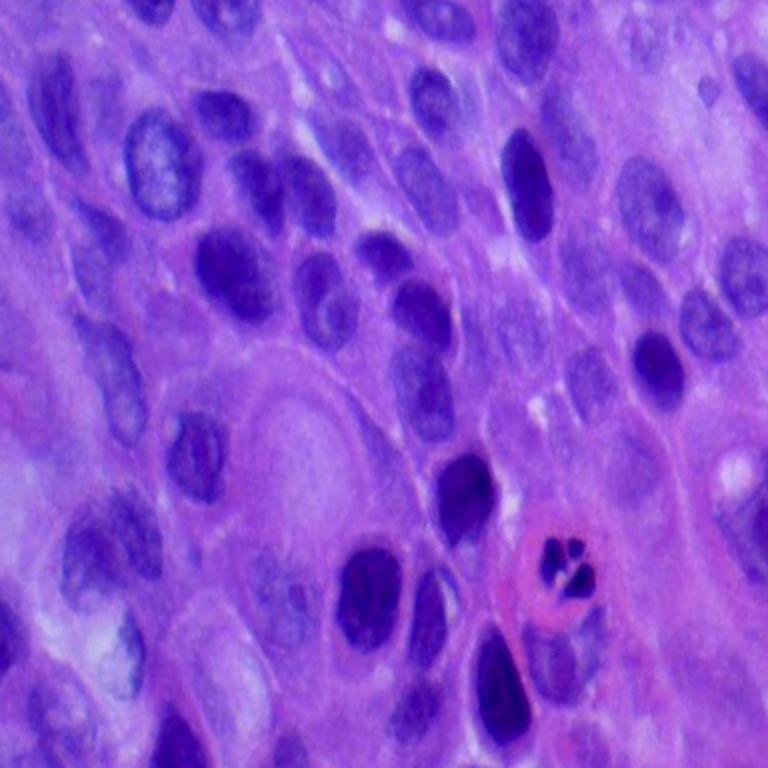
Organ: lung
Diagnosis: squamous carcinomas